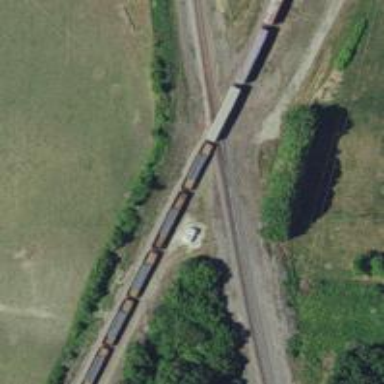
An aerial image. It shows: Junction on the railway.